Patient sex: M
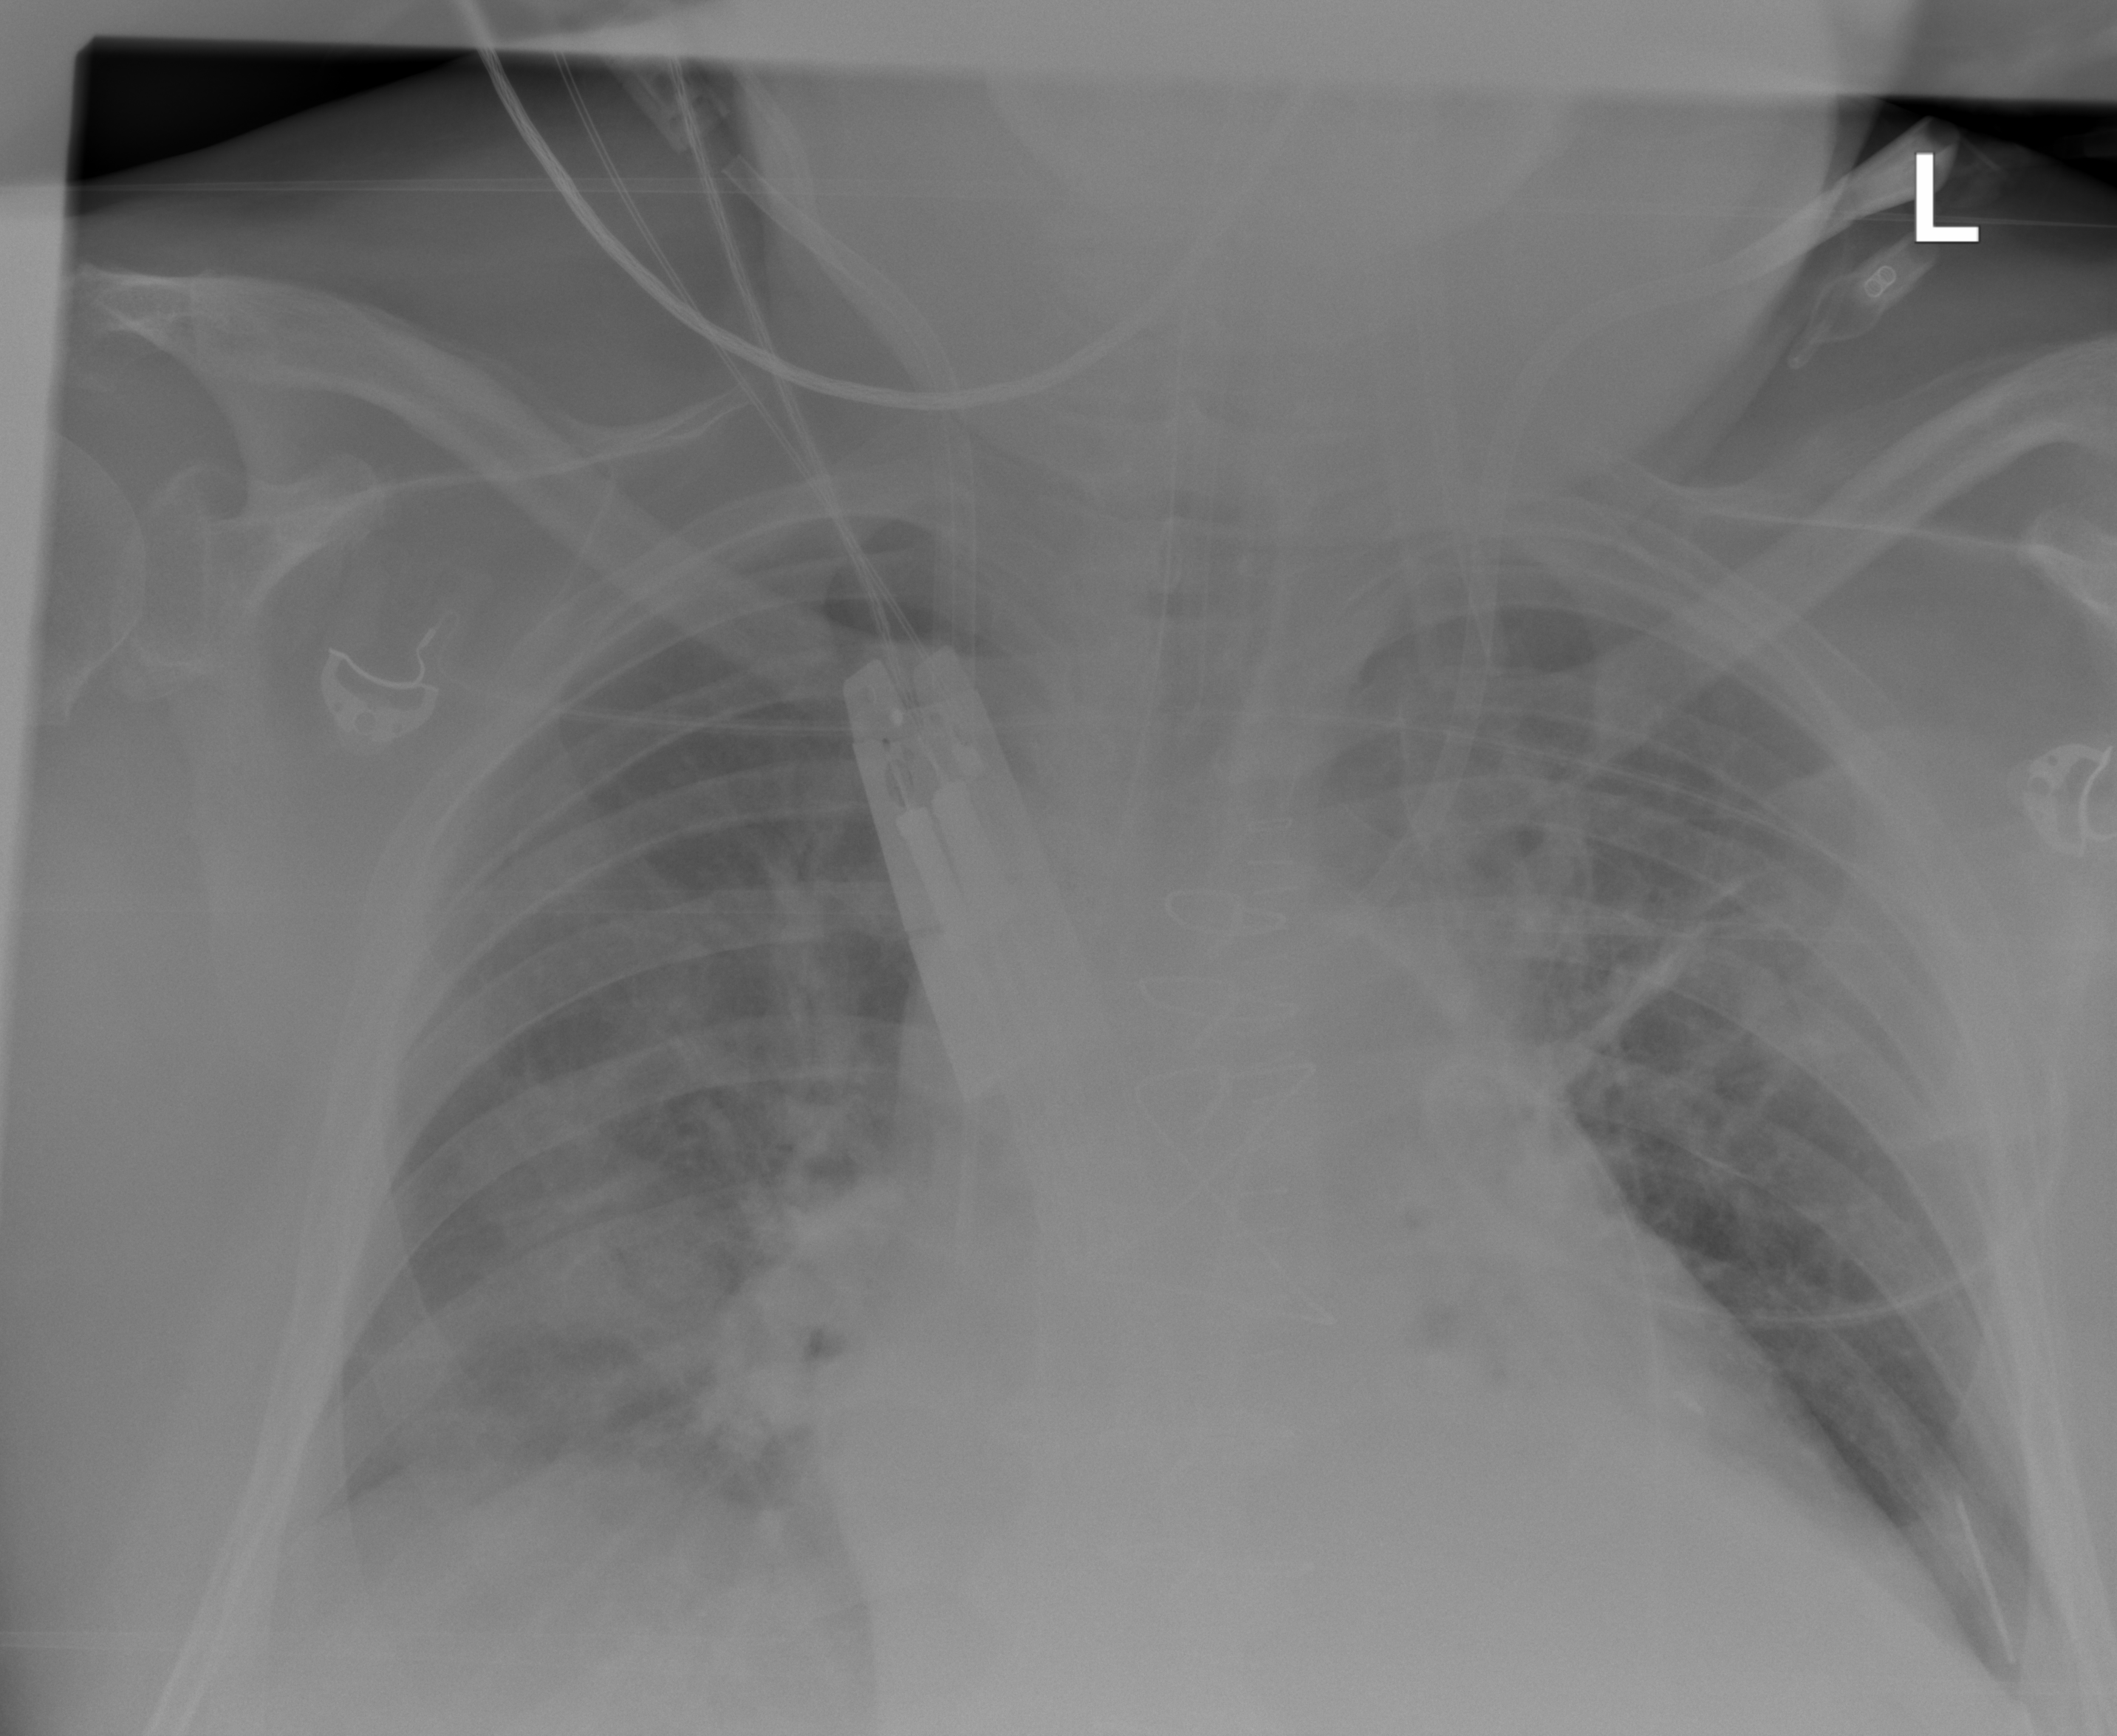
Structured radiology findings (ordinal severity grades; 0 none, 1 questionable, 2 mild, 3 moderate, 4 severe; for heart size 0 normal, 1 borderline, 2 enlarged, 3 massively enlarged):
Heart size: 2
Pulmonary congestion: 1
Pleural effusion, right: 2
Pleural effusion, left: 0
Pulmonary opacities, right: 0
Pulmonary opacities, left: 0
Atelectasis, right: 2
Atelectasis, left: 2